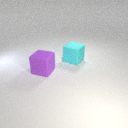
large purple rubber cube to the left of large cyan rubber cube